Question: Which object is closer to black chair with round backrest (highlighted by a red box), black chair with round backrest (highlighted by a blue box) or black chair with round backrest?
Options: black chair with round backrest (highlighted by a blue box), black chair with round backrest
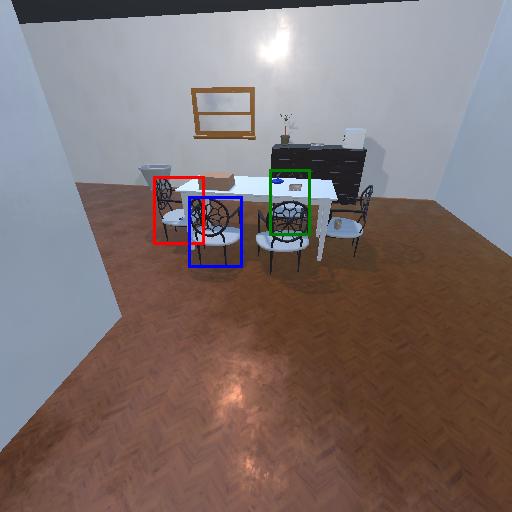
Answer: black chair with round backrest (highlighted by a blue box)